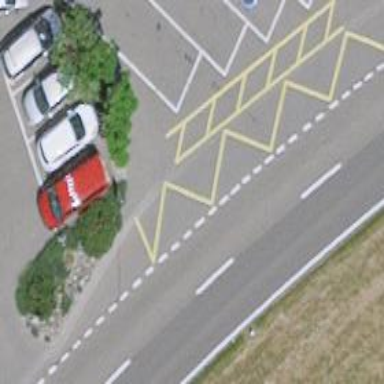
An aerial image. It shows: Platform for public transport. The platform is located by the road.